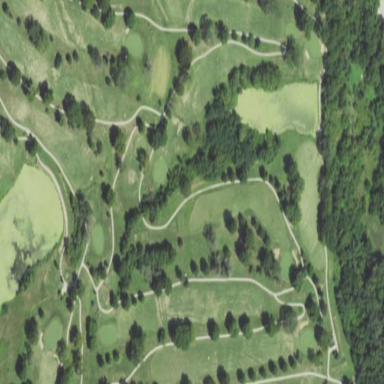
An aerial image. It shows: Golf course.